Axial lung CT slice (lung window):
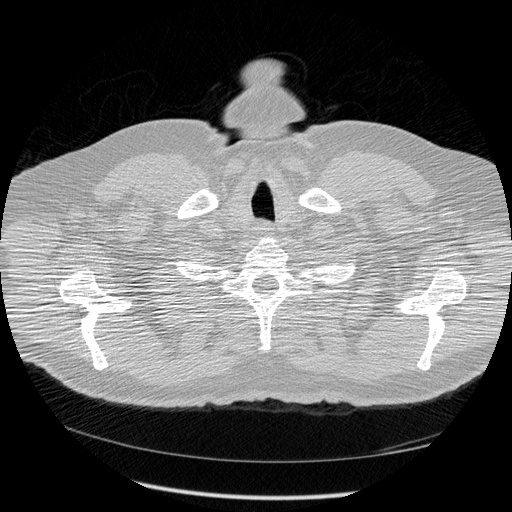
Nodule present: no